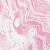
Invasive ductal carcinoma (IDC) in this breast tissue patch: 0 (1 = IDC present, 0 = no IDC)